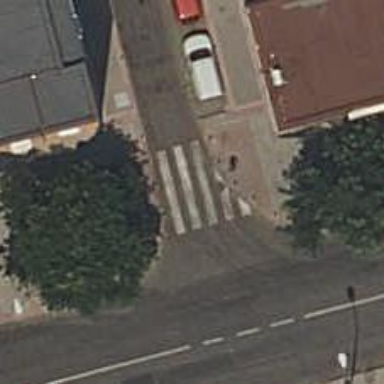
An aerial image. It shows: Uncontrolled footway crossing with markings.